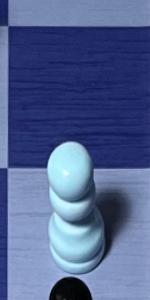
Label: Pawn_White